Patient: sex M, age 60
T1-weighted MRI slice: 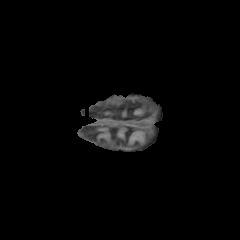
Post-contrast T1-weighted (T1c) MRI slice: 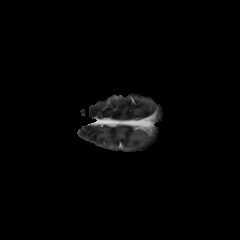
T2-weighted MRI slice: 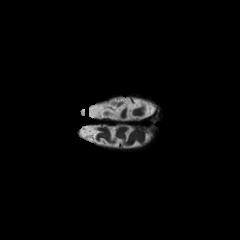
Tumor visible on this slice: no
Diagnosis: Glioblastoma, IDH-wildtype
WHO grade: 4